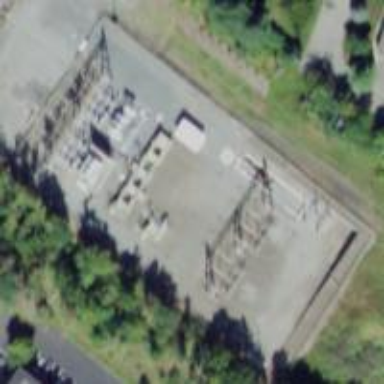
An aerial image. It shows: Outdoor distribution power substation.